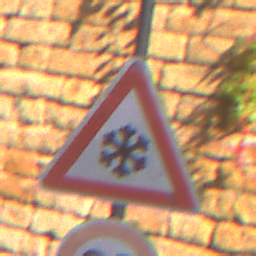
Verkehrszeichen: SchneeOderEisglaette
Zusatzzeichen unten: Geschwindigkeit30
Umgebung: Outdoor, Urban
Tageszeit: MorningAfternoon
Wetter: Clear
Licht: Natural
Jahreszeit: NotSpecified
Kontrast: MediumContrast